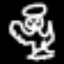
Label: angel